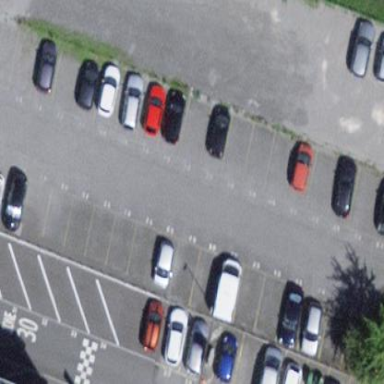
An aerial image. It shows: Parking area with surface.